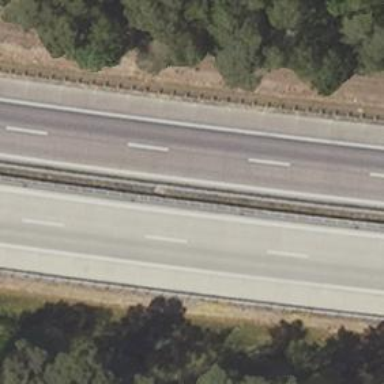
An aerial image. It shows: View of motorway.